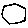
Label: hexagon